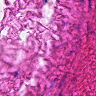
Metastatic tissue present: no